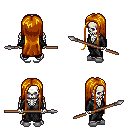
a pixel art fantasy rpg character, male body template, skeleton, gray robe, gold greaves, dark blonde extra-long hairstyle, white slippers, spear, four views (front, back, left, right), 2x2 character sprite sheet, small pixel art, hard edges, no anti-aliasing